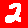
Digit: 2